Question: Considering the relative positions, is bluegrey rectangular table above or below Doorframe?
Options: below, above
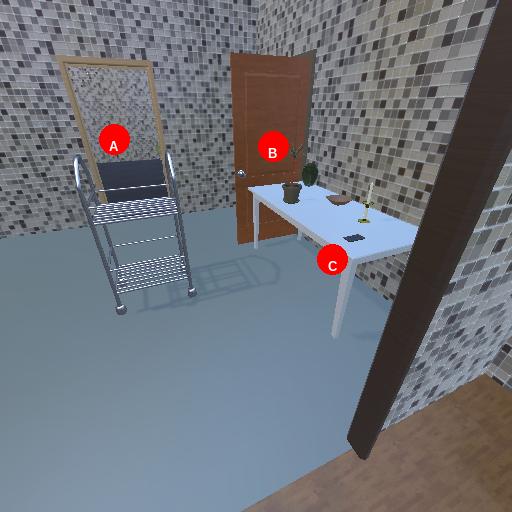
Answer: below